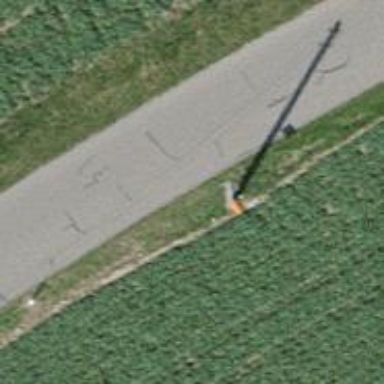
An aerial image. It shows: Concrete power pole.